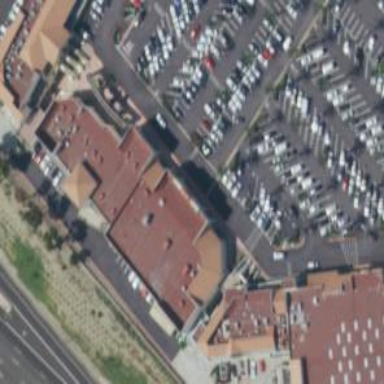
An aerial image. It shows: Pharmacy providing healthcare services.